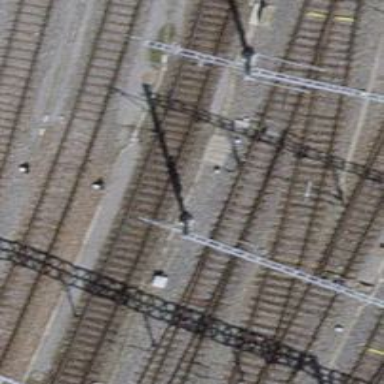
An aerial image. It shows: Single railway track with electrification through contact line.